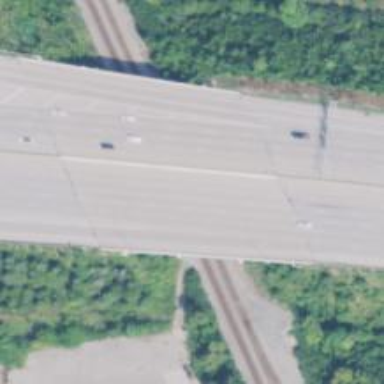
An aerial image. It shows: Bridge over motorway_link.